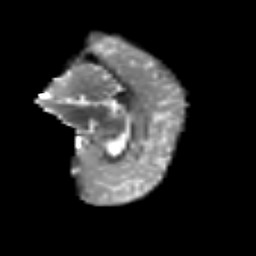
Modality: T2w
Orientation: sagittal
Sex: female
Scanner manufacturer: siemens
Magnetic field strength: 3 T
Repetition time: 5 s
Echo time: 0.071 s